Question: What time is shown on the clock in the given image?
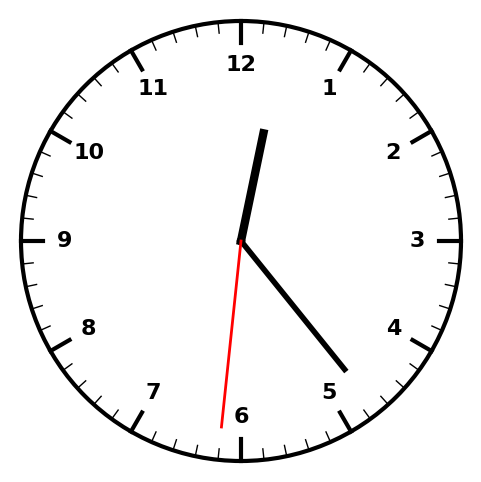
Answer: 12:23:31